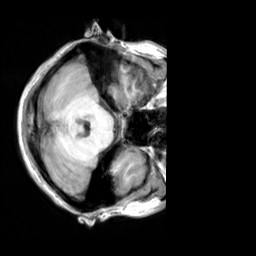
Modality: T1w
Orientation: axial
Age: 25
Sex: female
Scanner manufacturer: siemens
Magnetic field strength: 3 T
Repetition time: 2.3 s
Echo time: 0.00303 s